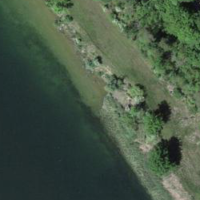
EUNIS habitat code: 23
Species observed at this site:
Fagus sylvatica